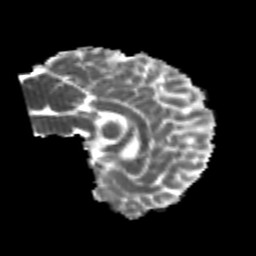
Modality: MD
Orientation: sagittal
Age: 20
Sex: male
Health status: healthy
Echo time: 0.074 s